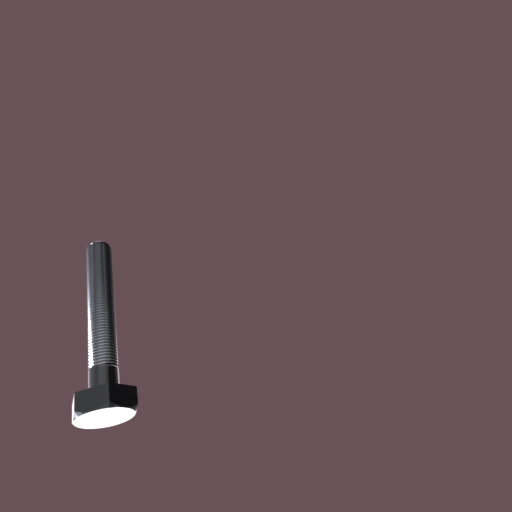
Label: bolt